Interaction volume radius: 5 \u00c5
Interaction volume height: 30 \u00c5
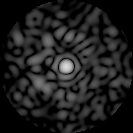
Disorder parameter: 0.8159